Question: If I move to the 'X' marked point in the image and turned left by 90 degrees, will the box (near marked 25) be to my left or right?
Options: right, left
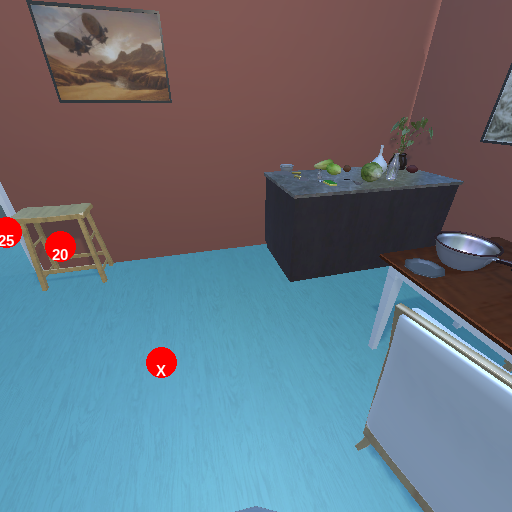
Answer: right